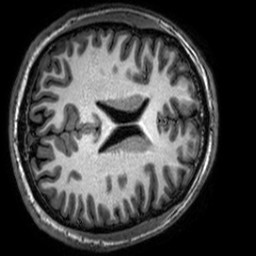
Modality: T1w
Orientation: axial